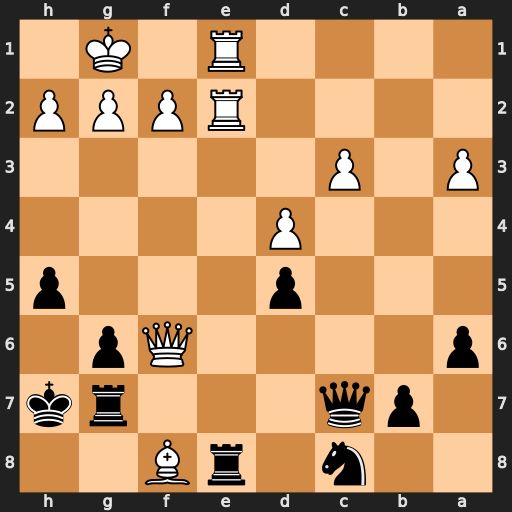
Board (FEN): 2n1rB2/1pq3rk/p4Qp1/3p3p/3P4/P1P5/4RPPP/4R1K1
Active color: b
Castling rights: -
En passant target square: -
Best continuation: Rxe2 Rxe2 Rf7 Qg5 Rxf8